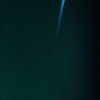
Label: space